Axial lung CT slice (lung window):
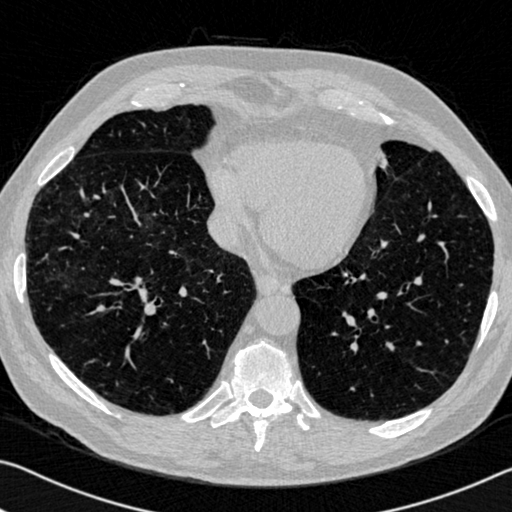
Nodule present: no